Field crop: maize
Growth stage: 2
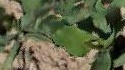
Species: maize